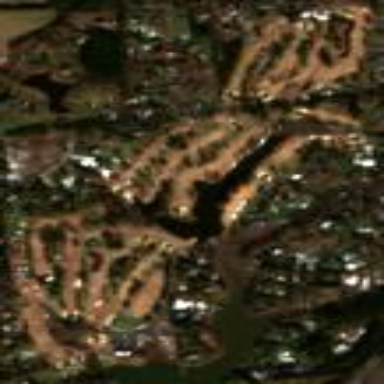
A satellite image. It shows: Golf course.